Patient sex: F
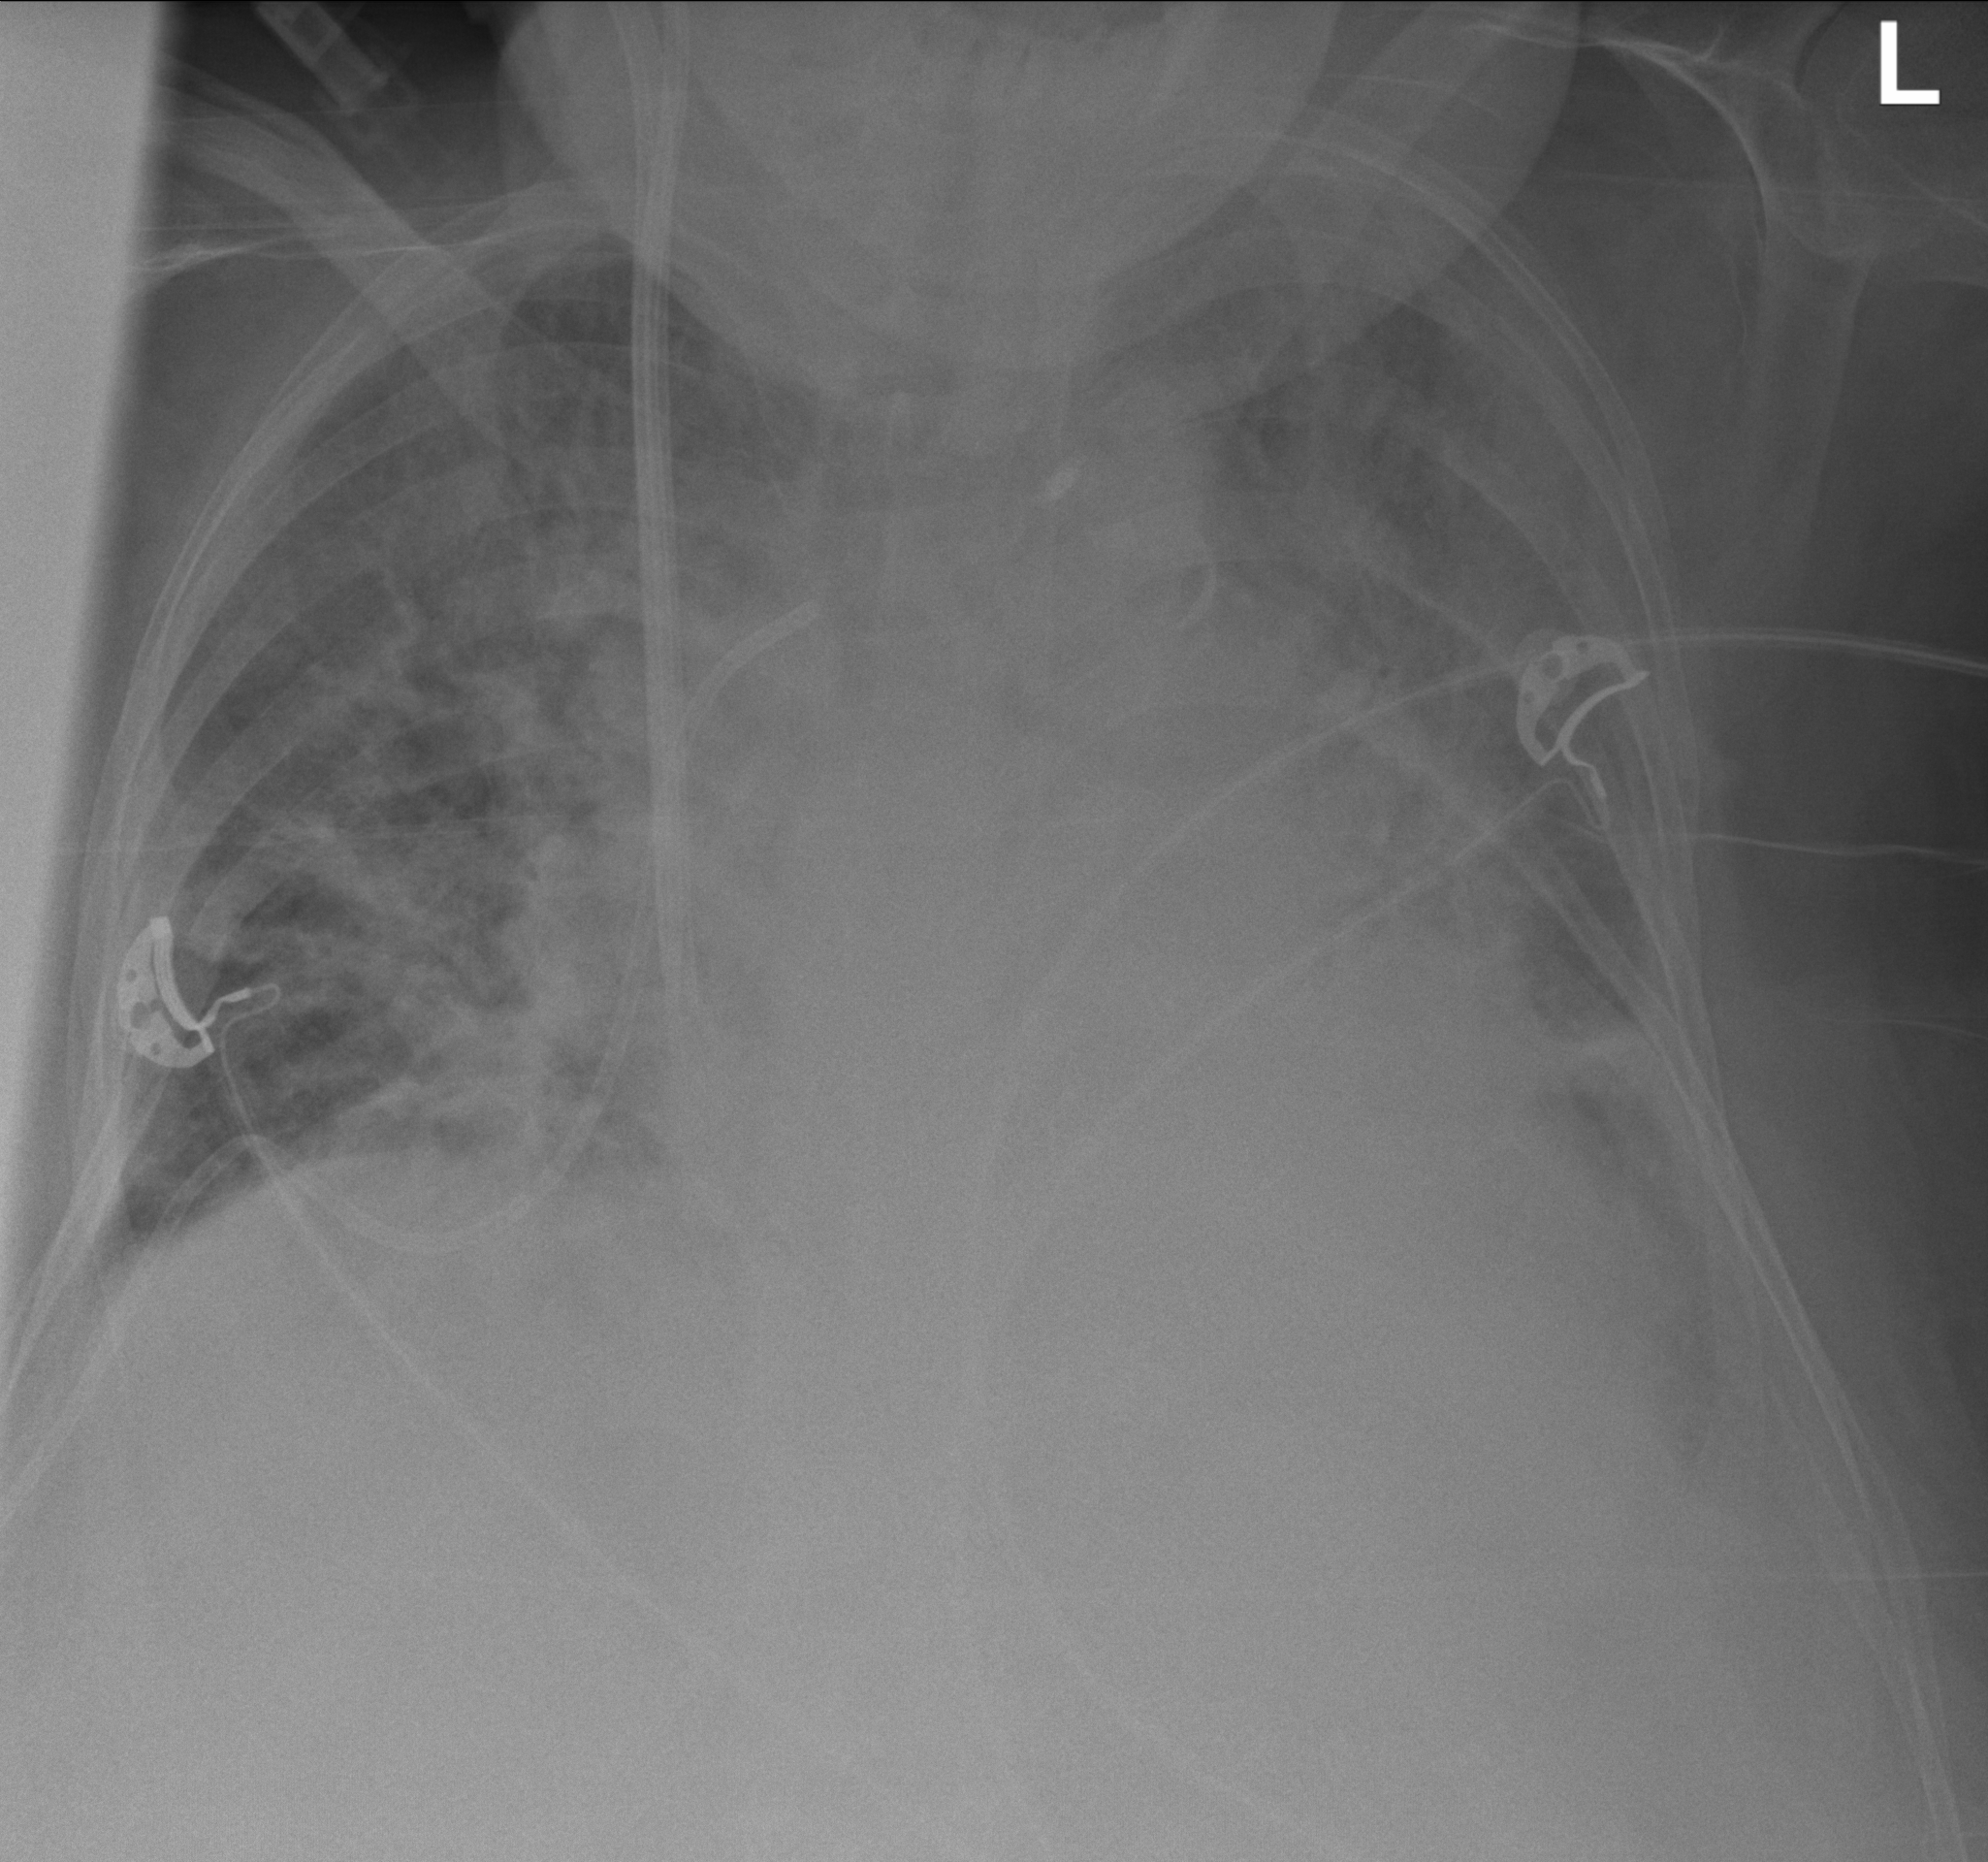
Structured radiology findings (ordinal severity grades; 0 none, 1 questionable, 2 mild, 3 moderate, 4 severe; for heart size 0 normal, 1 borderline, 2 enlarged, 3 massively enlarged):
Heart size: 3
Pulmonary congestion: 3
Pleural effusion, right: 2
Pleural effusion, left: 2
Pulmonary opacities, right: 4
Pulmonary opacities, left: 3
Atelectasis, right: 3
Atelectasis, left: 3